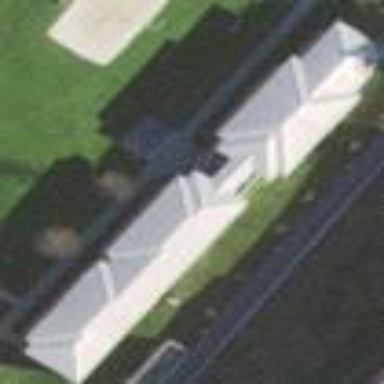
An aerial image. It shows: College building.